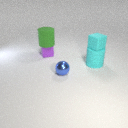
small purple rubber cube to the left of large cyan rubber cylinder